Interaction volume radius: 10 \u00c5
Interaction volume height: 10 \u00c5
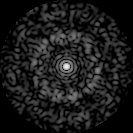
Disorder parameter: 0.8426